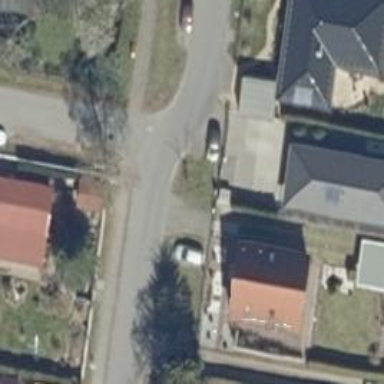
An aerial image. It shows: Asphalt road in residential area.